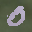
Label: 0